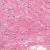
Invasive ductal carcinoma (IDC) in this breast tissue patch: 0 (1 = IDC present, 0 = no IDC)